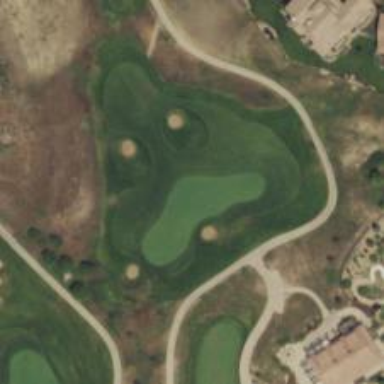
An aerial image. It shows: Golf hole.